Question: I'm working on a parser that will split a string containing a person's full name into components (first, middle, last, title, suffix, ...). When I try a basic example "J. A. Doe" in ANTLRWorks, it matches the fname and lname rules, but ignores the "A.". How do I troubleshoot this type of problem?

### Stripped-down grammar:
'''
grammar PersonNamesMinimal;
fullname returns [Name name]
: (directory_style[name] | standard[name] | proper_initials[name]);
fullname_only returns [Name name]: f=fullname EOF;
standard[Name name]
: fname[name] ' ' (mname[name] ' ')* lname[name] ;
proper_initials[Name name]: a=INITIAL ' '? b=INITIAL lname[name];
sep: ',' | ', ' | ' ';
dir_sep: ',' | ', ' | ' , ';
directory_style[Name name]
: lname[name] dir_sep fname[name] (' ' mname[name])*;
fname[Name name] : (f=NAME | f=INITIAL);
mname[Name name] : (m=NAME | m=INITIAL); // Weird bug when mname is "F."
lname[Name name] : a=single_lname (b='-' c=single_lname)?;
single_lname returns [String s]
: (p=LNAME_PREFIX r=NAME)
| r=NAME;
LNAME_PREFIX : (V O N | V A N ' ' D E R | V A N ' ' D E N | V A N | D E ' ' L A | D E | B I N) ' ';
O_APOS: ('O'|'o') ''';
NAME: (O_APOS? LETTER LETTER+) | LETTER;
INITIAL: LETTER '.';
AND: ( ' '+ A N D ' '+ ) | (' '* '&' ' '*);
fragment WORD : LETTER+;
COMMA : ',';
//WS : ( ' ' | ' ' );
fragment DIGIT : '0' .. '9';
fragment LETTER : 'A' .. 'Z' | 'a' .. 'z';
//{{{ fragments for each letter of alphabet
fragment A : 'A' | 'a';
fragment B : 'B' | 'b';
fragment C : 'C' | 'c';
fragment D : 'D' | 'd';
fragment E : 'E' | 'e';
fragment F : 'F' | 'f';
fragment G : 'G' | 'g';
fragment H : 'H' | 'h';
fragment I : 'I' | 'i';
fragment J : 'J' | 'j';
fragment K : 'K' | 'k';
fragment L : 'L' | 'l';
fragment M : 'M' | 'm';
fragment N : 'N' | 'n';
fragment O : 'O' | 'o';
fragment P : 'P' | 'p';
fragment Q : 'Q' | 'q';
fragment R : 'R' | 'r';
fragment S : 'S' | 's';
fragment T : 'T' | 't';
fragment U : 'U' | 'u';
fragment V : 'V' | 'v';
fragment W : 'W' | 'w';
fragment X : 'X' | 'x';
fragment Y : 'Y' | 'y';
fragment Z : 'Z' | 'z';
//}}}
'''
In creating this stripped-down version I discovered that removing either the 'directory_style' rule or the 'LNAME_PREFIX' rule causes the 'mname' rule to work as expected, but I'm not sure why.
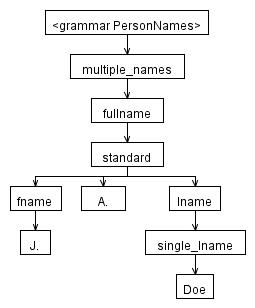
Answer: The problem is not with your parser rules, at least, not the problem you're facing at the moment... :). There's something going wrong in the lexer.
The initial 'A.' from the input '"J. A. Doe"' is not being tokenized as an 'INITIAL' but the lexer tries to create an 'AND' token from it (note the space before the ''A''!). You can see this by parsing the input '"J. X. Doe"' instead, with the even more trimmed grammar:
'''
grammar PersonNamesMinimal;
// just parse zero or more tokens (no matter what) and print their type and text
parse
: (t=. {System.out.printf("\%-25s \%s
", tokenNames[$t.type], $t.text);})* EOF
;
LNAME_PREFIX : (V O N | V A N ' ' D E R | V A N ' ' D E N | V A N | D E ' ' L A | D E | B I N) ' ';
O_APOS : ('O'|'o') ''';
NAME : (O_APOS? LETTER LETTER+) | LETTER;
INITIAL : LETTER '.';
AND : ( ' '+ A N D ' '+ ) | (' '* '&' ' '*);
COMMA : ',';
fragment LETTER : 'A' .. 'Z' | 'a' .. 'z';
fragment A : 'A' | 'a';
fragment B : 'B' | 'b';
fragment C : 'C' | 'c';
fragment D : 'D' | 'd';
fragment E : 'E' | 'e';
fragment F : 'F' | 'f';
fragment G : 'G' | 'g';
fragment H : 'H' | 'h';
fragment I : 'I' | 'i';
fragment J : 'J' | 'j';
fragment K : 'K' | 'k';
fragment L : 'L' | 'l';
fragment M : 'M' | 'm';
fragment N : 'N' | 'n';
fragment O : 'O' | 'o';
fragment P : 'P' | 'p';
fragment Q : 'Q' | 'q';
fragment R : 'R' | 'r';
fragment S : 'S' | 's';
fragment T : 'T' | 't';
fragment U : 'U' | 'u';
fragment V : 'V' | 'v';
fragment W : 'W' | 'w';
fragment X : 'X' | 'x';
fragment Y : 'Y' | 'y';
fragment Z : 'Z' | 'z';
SPACE : ' ';
'''
with the class:
'''
import org.antlr.runtime.*;
public class Main {
public static void main(String[] args) throws Exception {
PersonNamesMinimalLexer lexer = new PersonNamesMinimalLexer(new ANTLRStringStream(args[0]));
PersonNamesMinimalParser parser = new PersonNamesMinimalParser(new CommonTokenStream(lexer));
parser.parse();
}
}
'''
And then generate a lexer & parser, compile it all and then run Main with '"J. X. Doe"' as a command line parameter:
'''
java -cp antlr-3.3.jar org.antlr.Tool PersonNamesMinimal.g
javac -cp antlr-3.3.jar *.java
java -cp .:antlr-3.3.jar Main "J. X. Doe"
'''
which prints the following on your console:
'''
INITIAL J.
SPACE
INITIAL X.
SPACE
NAME Doe
'''
(.ie. the expected output)
But now provide '"J. A. Doe"':
'''
java -cp .:antlr-3.3.jar Main "J. A. Doe"
'''
and the following output is produced:
'''
line 1:4 mismatched character '.' expecting set null
INITIAL J.
SPACE
NAME Doe
'''
If you now comment the rule 'AND' in your lexer:
'''
...
INITIAL : LETTER '.';
//AND : ( ' '+ A N D ' '+ ) | (' '* '&' ' '*);
COMMA : ',';
...
'''
and test '"J. A. Doe"' again:
'''
java -cp antlr-3.3.jar org.antlr.Tool PersonNamesMinimal.g
javac -cp antlr-3.3.jar *.java
java -cp .:antlr-3.3.jar Main "J. A. Doe"
'''
you will see this:
'''
INITIAL J.
SPACE
INITIAL A.
SPACE
NAME Doe
'''
(i.e. all goes well!)
---
How to fix it? If I were you, I'd first get the lexer much cleaner by removing all the literal spaces and put them on the 'HIDDEN' channel so you won't have to account for them inside other parser- and lexer rules:
'''
SPACE
: (' ' | ' ' | '
' | '
')+ {$channel=HIDDEN;}
;
'''
That will at least solve this current problem you're facing. But there will probably be more...
---
## EDIT
> How would I modify the AND rule then so that it only matches whole words and not things like "stand"?
You don't need to do anything special for that to happen. As long as you have a rule that matches '"stand"', or even '"andre"', then they will not be tokenized as 'AND'. In your case, 'NAME' will match both of them, and because 'NAME' matches more characters than 'AND' for the input '"stand"' and '"andre"', they will become 'NAME' tokens.
This is how ANTLR's lexer work: the longest match is chosen, and if two rules match the same number of characters, the rule that is first defined gets precedence of the other rule.
A small test:
'''
grammar PersonNamesMinimal;
parse
: (t=. {System.out.printf("\%-25s \%s
", tokenNames[$t.type], $t.text);})* EOF
;
AND
: A N D
| '&'
;
LNAME_PREFIX
: V O N
| V A N SPACES D E R
| V A N SPACES D E N
| V A N
| D E SPACES L A
| D E
| B I N
;
INITIAL
: LETTER '.'
;
NAME
: (O ''')? LETTER+
;
COMMA
: ','
;
SPACE
: (' ' | ' ') {$channel=HIDDEN;}
;
fragment LETTER : 'A' .. 'Z' | 'a' .. 'z';
fragment SPACES : (' ' | ' ')+;
fragment A : 'A' | 'a';
fragment B : 'B' | 'b';
fragment C : 'C' | 'c';
fragment D : 'D' | 'd';
fragment E : 'E' | 'e';
fragment F : 'F' | 'f';
fragment G : 'G' | 'g';
fragment H : 'H' | 'h';
fragment I : 'I' | 'i';
fragment J : 'J' | 'j';
fragment K : 'K' | 'k';
fragment L : 'L' | 'l';
fragment M : 'M' | 'm';
fragment N : 'N' | 'n';
fragment O : 'O' | 'o';
fragment P : 'P' | 'p';
fragment Q : 'Q' | 'q';
fragment R : 'R' | 'r';
fragment S : 'S' | 's';
fragment T : 'T' | 't';
fragment U : 'U' | 'u';
fragment V : 'V' | 'v';
fragment W : 'W' | 'w';
fragment X : 'X' | 'x';
fragment Y : 'Y' | 'y';
fragment Z : 'Z' | 'z';
'''
And if you now parse the input:
'''
"Andre and stand van der"
'''
you will see the expected tokens being created:
'''
java -cp .:antlr-3.3.jar Main "Andre and stand van der"
NAME Andre
AND and
NAME stand
LNAME_PREFIX van der
'''